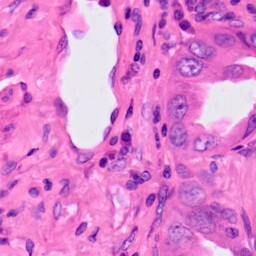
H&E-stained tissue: Lung